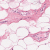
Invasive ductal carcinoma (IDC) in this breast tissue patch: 0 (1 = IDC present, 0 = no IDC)